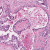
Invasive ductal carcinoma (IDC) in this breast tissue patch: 1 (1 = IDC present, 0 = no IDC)